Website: home-depot
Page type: delivery-shipping
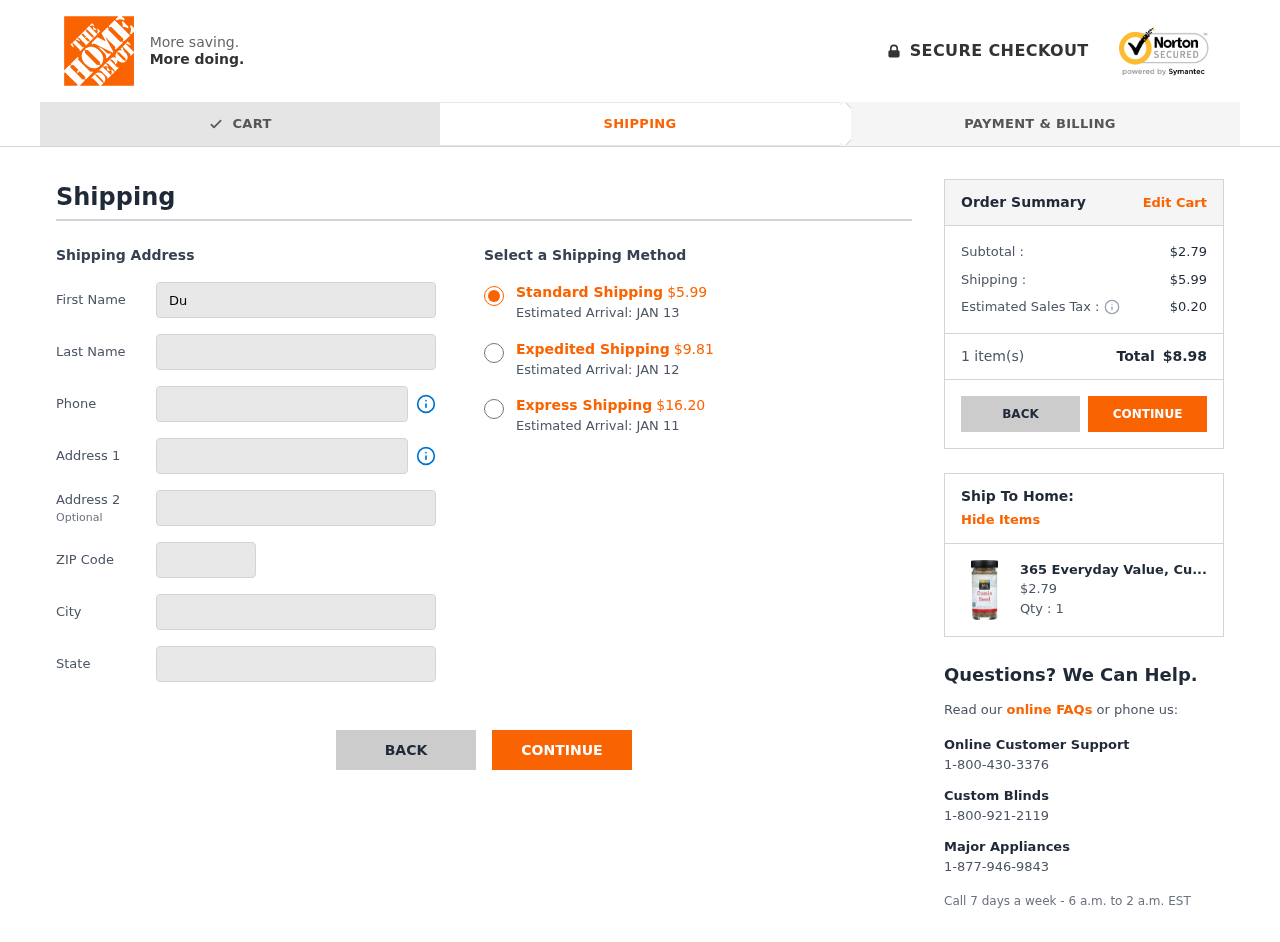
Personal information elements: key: PII_CITY
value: Robinsonchester
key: PII_FIRSTNAME
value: Dustin
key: PII_LASTNAME
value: Woodward
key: PII_PHONE
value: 9904787892
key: PII_POSTCODE
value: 12718
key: PII_STATE
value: Ohio
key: PII_STREET
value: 083 Mitchell Curve
Product elements: key: PRODUCT1_NAME
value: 365 Everyday Value, Cumin Seed, 1.48 oz
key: PRODUCT1_PRICE
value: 2.79
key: PRODUCT1_QUANTITY
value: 1
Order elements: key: ORDER_SHIPPING_COST_STANDARD
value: $5.99
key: ORDER_DELIVERY_DATE
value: JAN 13
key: ORDER_SHIPPING_COST_EXPEDITED
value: $9.81
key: ORDER_DELIVERY_DATE_EXPEDITED
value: JAN 12
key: ORDER_SHIPPING_COST_EXPRESS
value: $16.20
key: ORDER_DELIVERY_DATE_EXPRESS
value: JAN 11
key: ORDER_SUBTOTAL
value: $2.79
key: ORDER_SHIPPING_COST
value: $5.99
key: ORDER_TAX
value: $0.20
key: ORDER_NUM_ITEMS
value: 1
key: ORDER_TOTAL
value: $8.98